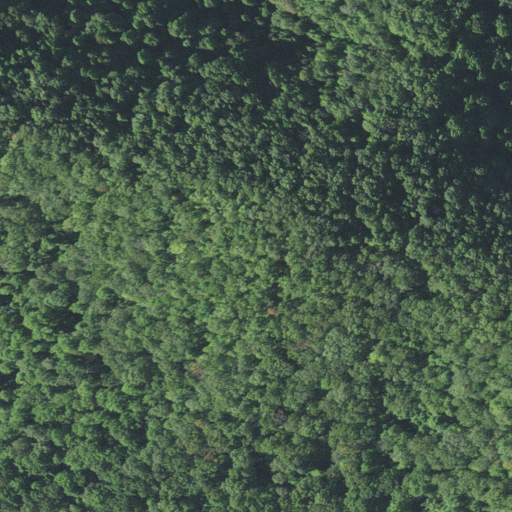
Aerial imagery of mountain in North Carolina named Redcove Lump containing only deciduous forest